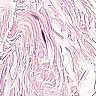
Metastatic tissue present: no